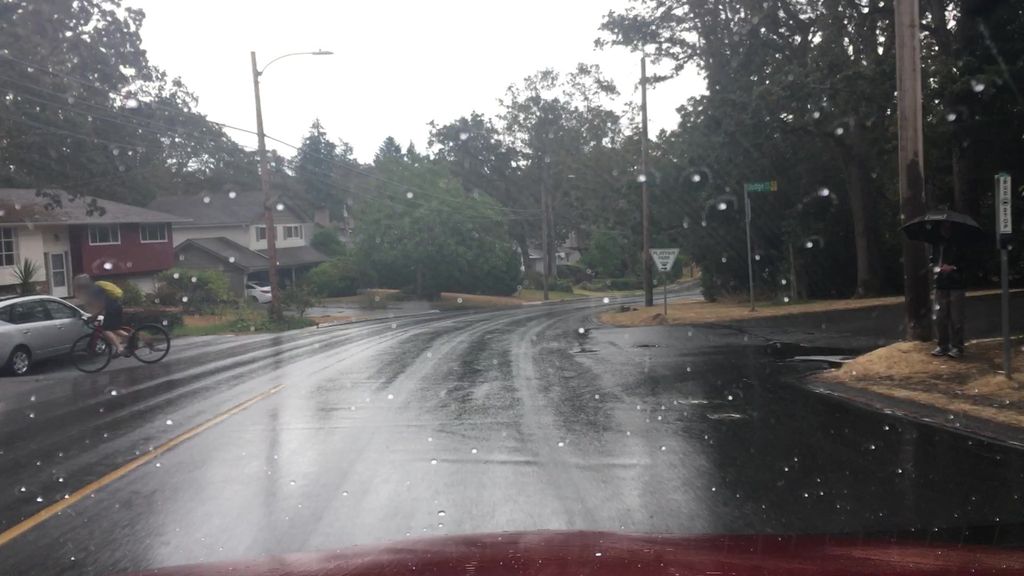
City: victoria